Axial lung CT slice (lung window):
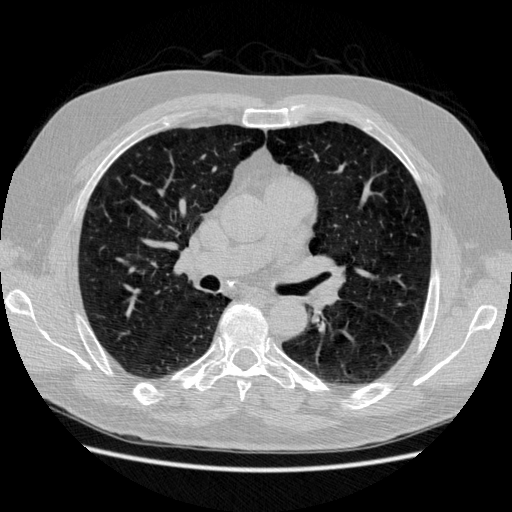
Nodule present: no